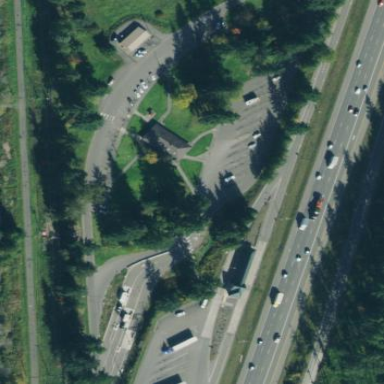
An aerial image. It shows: Rest area along the road.